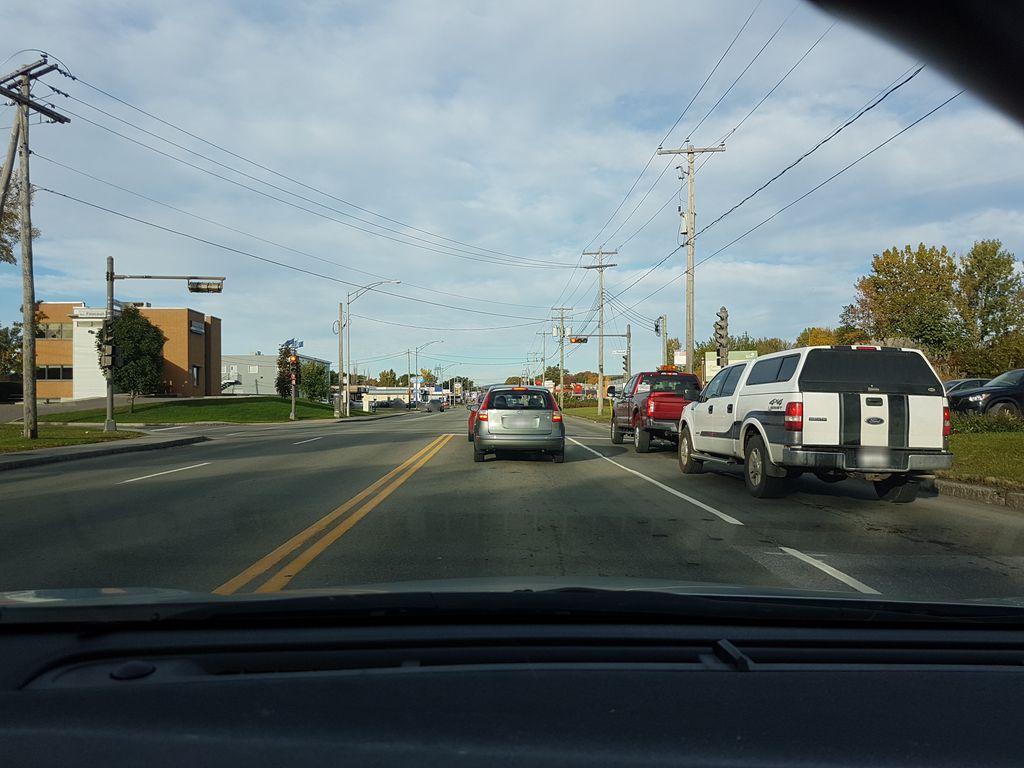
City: quebec_city